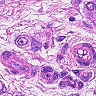
Metastatic tissue present: yes